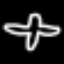
Label: airplane